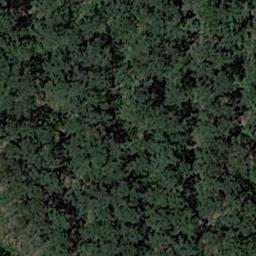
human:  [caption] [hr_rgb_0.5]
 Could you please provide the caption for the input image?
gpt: This is a dense forest .

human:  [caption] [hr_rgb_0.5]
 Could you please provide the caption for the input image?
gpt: Many green trees are in a forest .

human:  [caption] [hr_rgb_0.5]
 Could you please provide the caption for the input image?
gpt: The forest has a lot of well-arranged green trees .

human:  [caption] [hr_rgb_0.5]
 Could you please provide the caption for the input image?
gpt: The forest is full of green trees .

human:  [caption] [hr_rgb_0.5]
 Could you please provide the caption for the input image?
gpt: A forest with many rows of green trees .